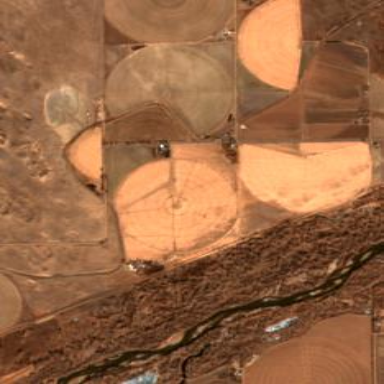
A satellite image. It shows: Farmland with pivot irrigation system.